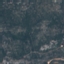
Label: HerbaceousVegetation